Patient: sex F, age 48
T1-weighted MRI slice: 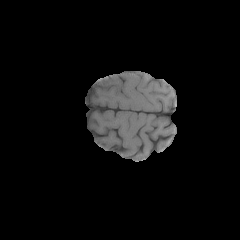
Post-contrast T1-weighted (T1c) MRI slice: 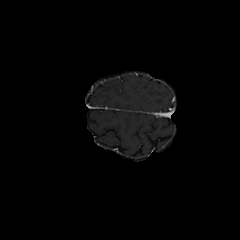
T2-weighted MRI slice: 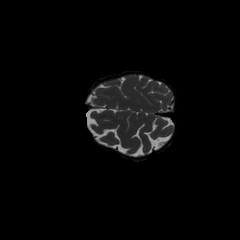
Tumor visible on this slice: no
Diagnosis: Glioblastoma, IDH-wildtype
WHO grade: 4